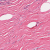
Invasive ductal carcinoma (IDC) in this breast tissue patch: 0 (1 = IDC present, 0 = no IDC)